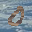
Label: 0